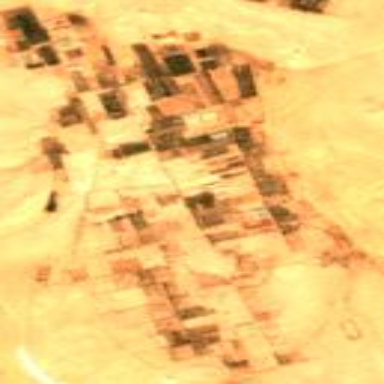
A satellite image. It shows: Orchard filled with date palms.